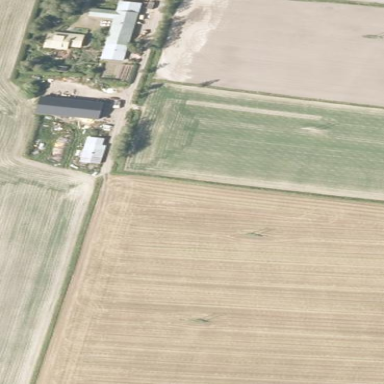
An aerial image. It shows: Farmyard area.